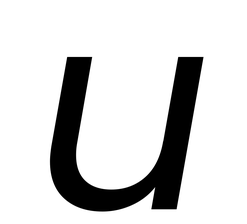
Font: Poppins-Italic